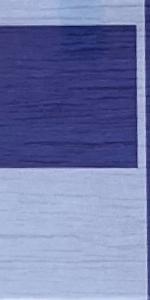
Label: Empty